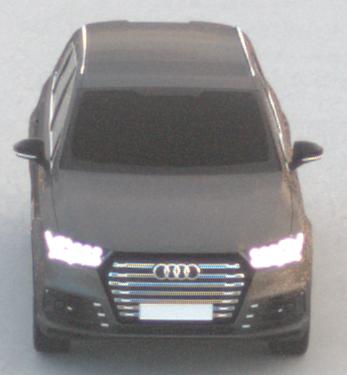
Make: Audi
Model: SQ7
Detailed model: -
Model produced from: 2016
Model produced until: 2018
Doors: 5
Color: gray
Road condition: dry road
Daytime: sunrise or sunset
Contrast: low contrast